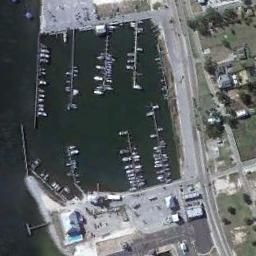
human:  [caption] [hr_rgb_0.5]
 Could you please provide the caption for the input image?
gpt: There are many ships in the harbor .

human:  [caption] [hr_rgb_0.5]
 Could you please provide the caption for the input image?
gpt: The harbor area is irregular .

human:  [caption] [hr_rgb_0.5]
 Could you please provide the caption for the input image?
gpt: There are some ships moored on the sea next to the harbor next to the lawn and the parking lot, And there are many vacancies .

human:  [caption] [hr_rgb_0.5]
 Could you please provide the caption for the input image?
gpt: The harbor with lots of neatly docked boats is surrounded by some buildings, Lawns and parking lots .

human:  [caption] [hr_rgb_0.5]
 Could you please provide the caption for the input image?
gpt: There are some buildings around the harbor with some ships .